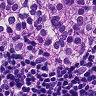
Metastatic tissue present: yes